Question: Basically, I am using python x32 bit to load from file a list object containing several numpy arrays (previously saved inside a pickle using python x64).
I can load them properly and check the contents but I cannot use them.
'''
TypeError: Cannot cast array data from dtype('int64') to dtype('int32')
'''
How can I convert the arrays element type from within the list to int32 so I can use them with python x32.
The error comes when I try to execute the following part:
'''
a=np.bincount(np.hstack(data['Y']))
'''
Looking at what is inside 'data['Y']'

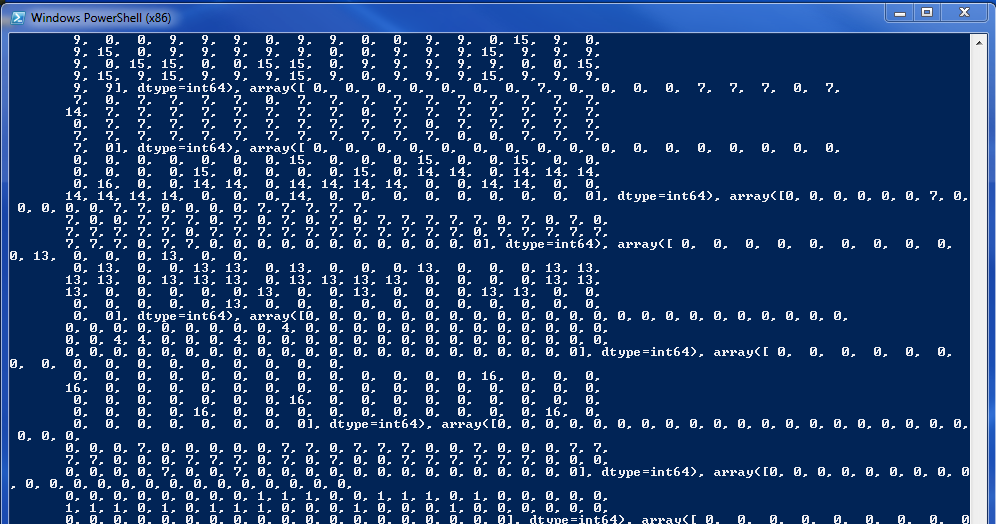
Answer: As others have said, 32-bit versions of numpy still support 64-bit dtypes. But if you really need to convert to int32, you can use the <URL> function:
'''
>>> import numpy as np
>>> x = np.array([1,2,3], dtype=np.int64)
>>> x
array([1, 2, 3])
>>> x.dtype
dtype('int64')
>>> y = x.astype(np.int32)
>>> y
array([1, 2, 3], dtype=int32)
'''